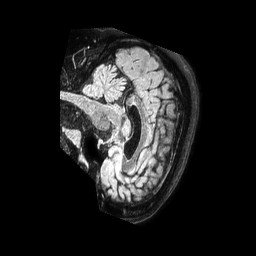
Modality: FLAIR
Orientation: sagittal
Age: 37
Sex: female
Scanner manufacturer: philips
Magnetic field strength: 1.5 T
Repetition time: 4.8 s
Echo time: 0.3727 s